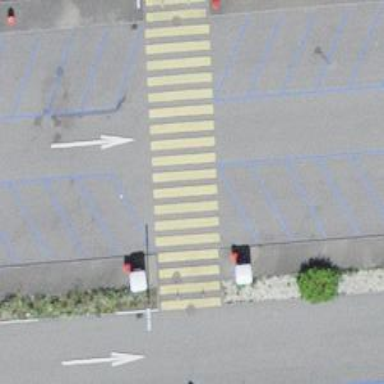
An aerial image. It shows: Marked crossing with zebra markings.